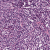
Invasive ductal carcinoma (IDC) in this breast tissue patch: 1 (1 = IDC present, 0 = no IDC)